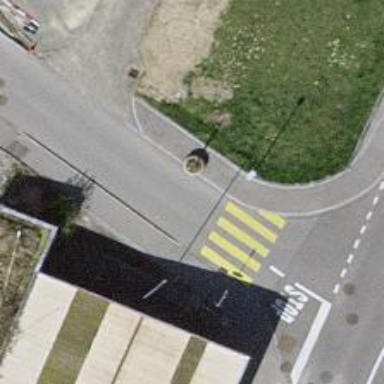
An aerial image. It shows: Marked road crossing.